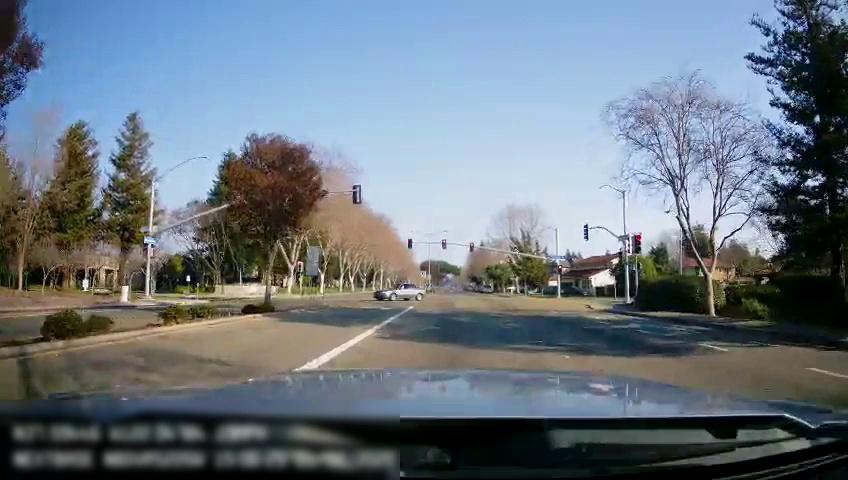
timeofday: Day
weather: Sunny
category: Drivable Space
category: Drivable Space
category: Vehicles | SUV
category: Vehicles | Car
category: Vehicles | Car
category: Vehicles | SUV
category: Vehicles | Truck
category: Lanes | Current Lane
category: Lanes | Current Lane
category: Lanes | Alternate Lane
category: Lanes | Opposite Lane
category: Traffic | Lights
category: Traffic | Lights
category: Traffic | Lights
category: Traffic | Lights
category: Traffic | Lights
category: Traffic | Signs
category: Traffic | Lights
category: Traffic | Lights
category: Traffic | Signs
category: Traffic | Signs
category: Traffic | Lights
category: Traffic | Lights
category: Traffic | Lights
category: Traffic | Lights
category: Traffic | Lights